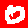
Digit: 0